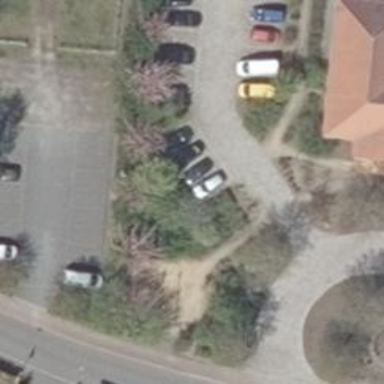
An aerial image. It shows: Road serving as parking aisle.